Here is a 2-D grayscale rendering of raw bearing vibration samples (signal-to-image). Determine the bearing's health state. Answer with exactly one of: normal, inner_race, outer_race, ball.
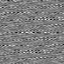
Answer: outer_race